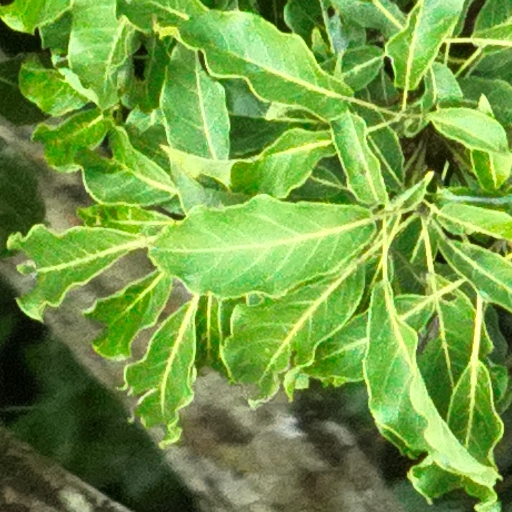
Species: Handroanthus guayacan
GBIF accepted scientific name: Handroanthus guayacan
Crown area (m\u00b2): 179.906